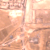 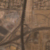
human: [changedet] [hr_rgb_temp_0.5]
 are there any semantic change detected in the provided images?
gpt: The area near the crossroads was urbanized.